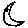
Label: moon